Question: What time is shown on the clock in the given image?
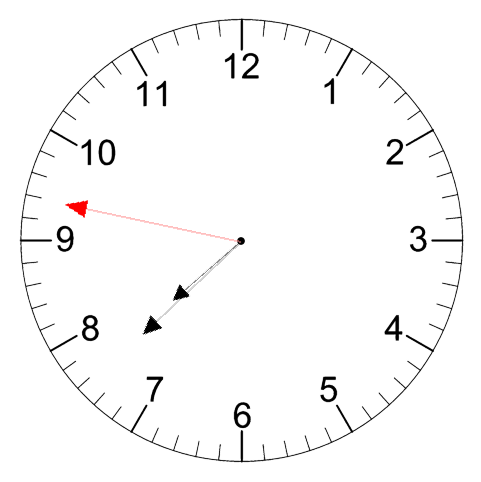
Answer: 07:37:47